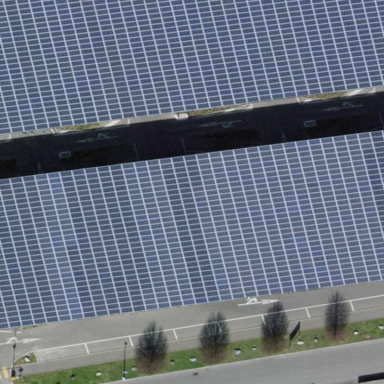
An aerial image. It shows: Solar power plant on rooftop generating electricity using photovoltaic panels.